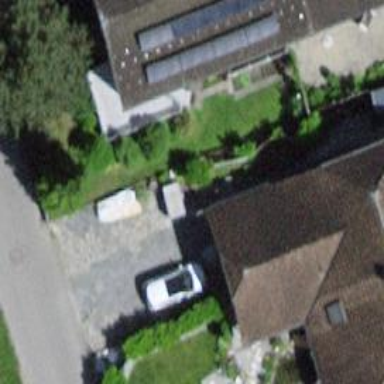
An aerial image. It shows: Driveway leading to service road.